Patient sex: F
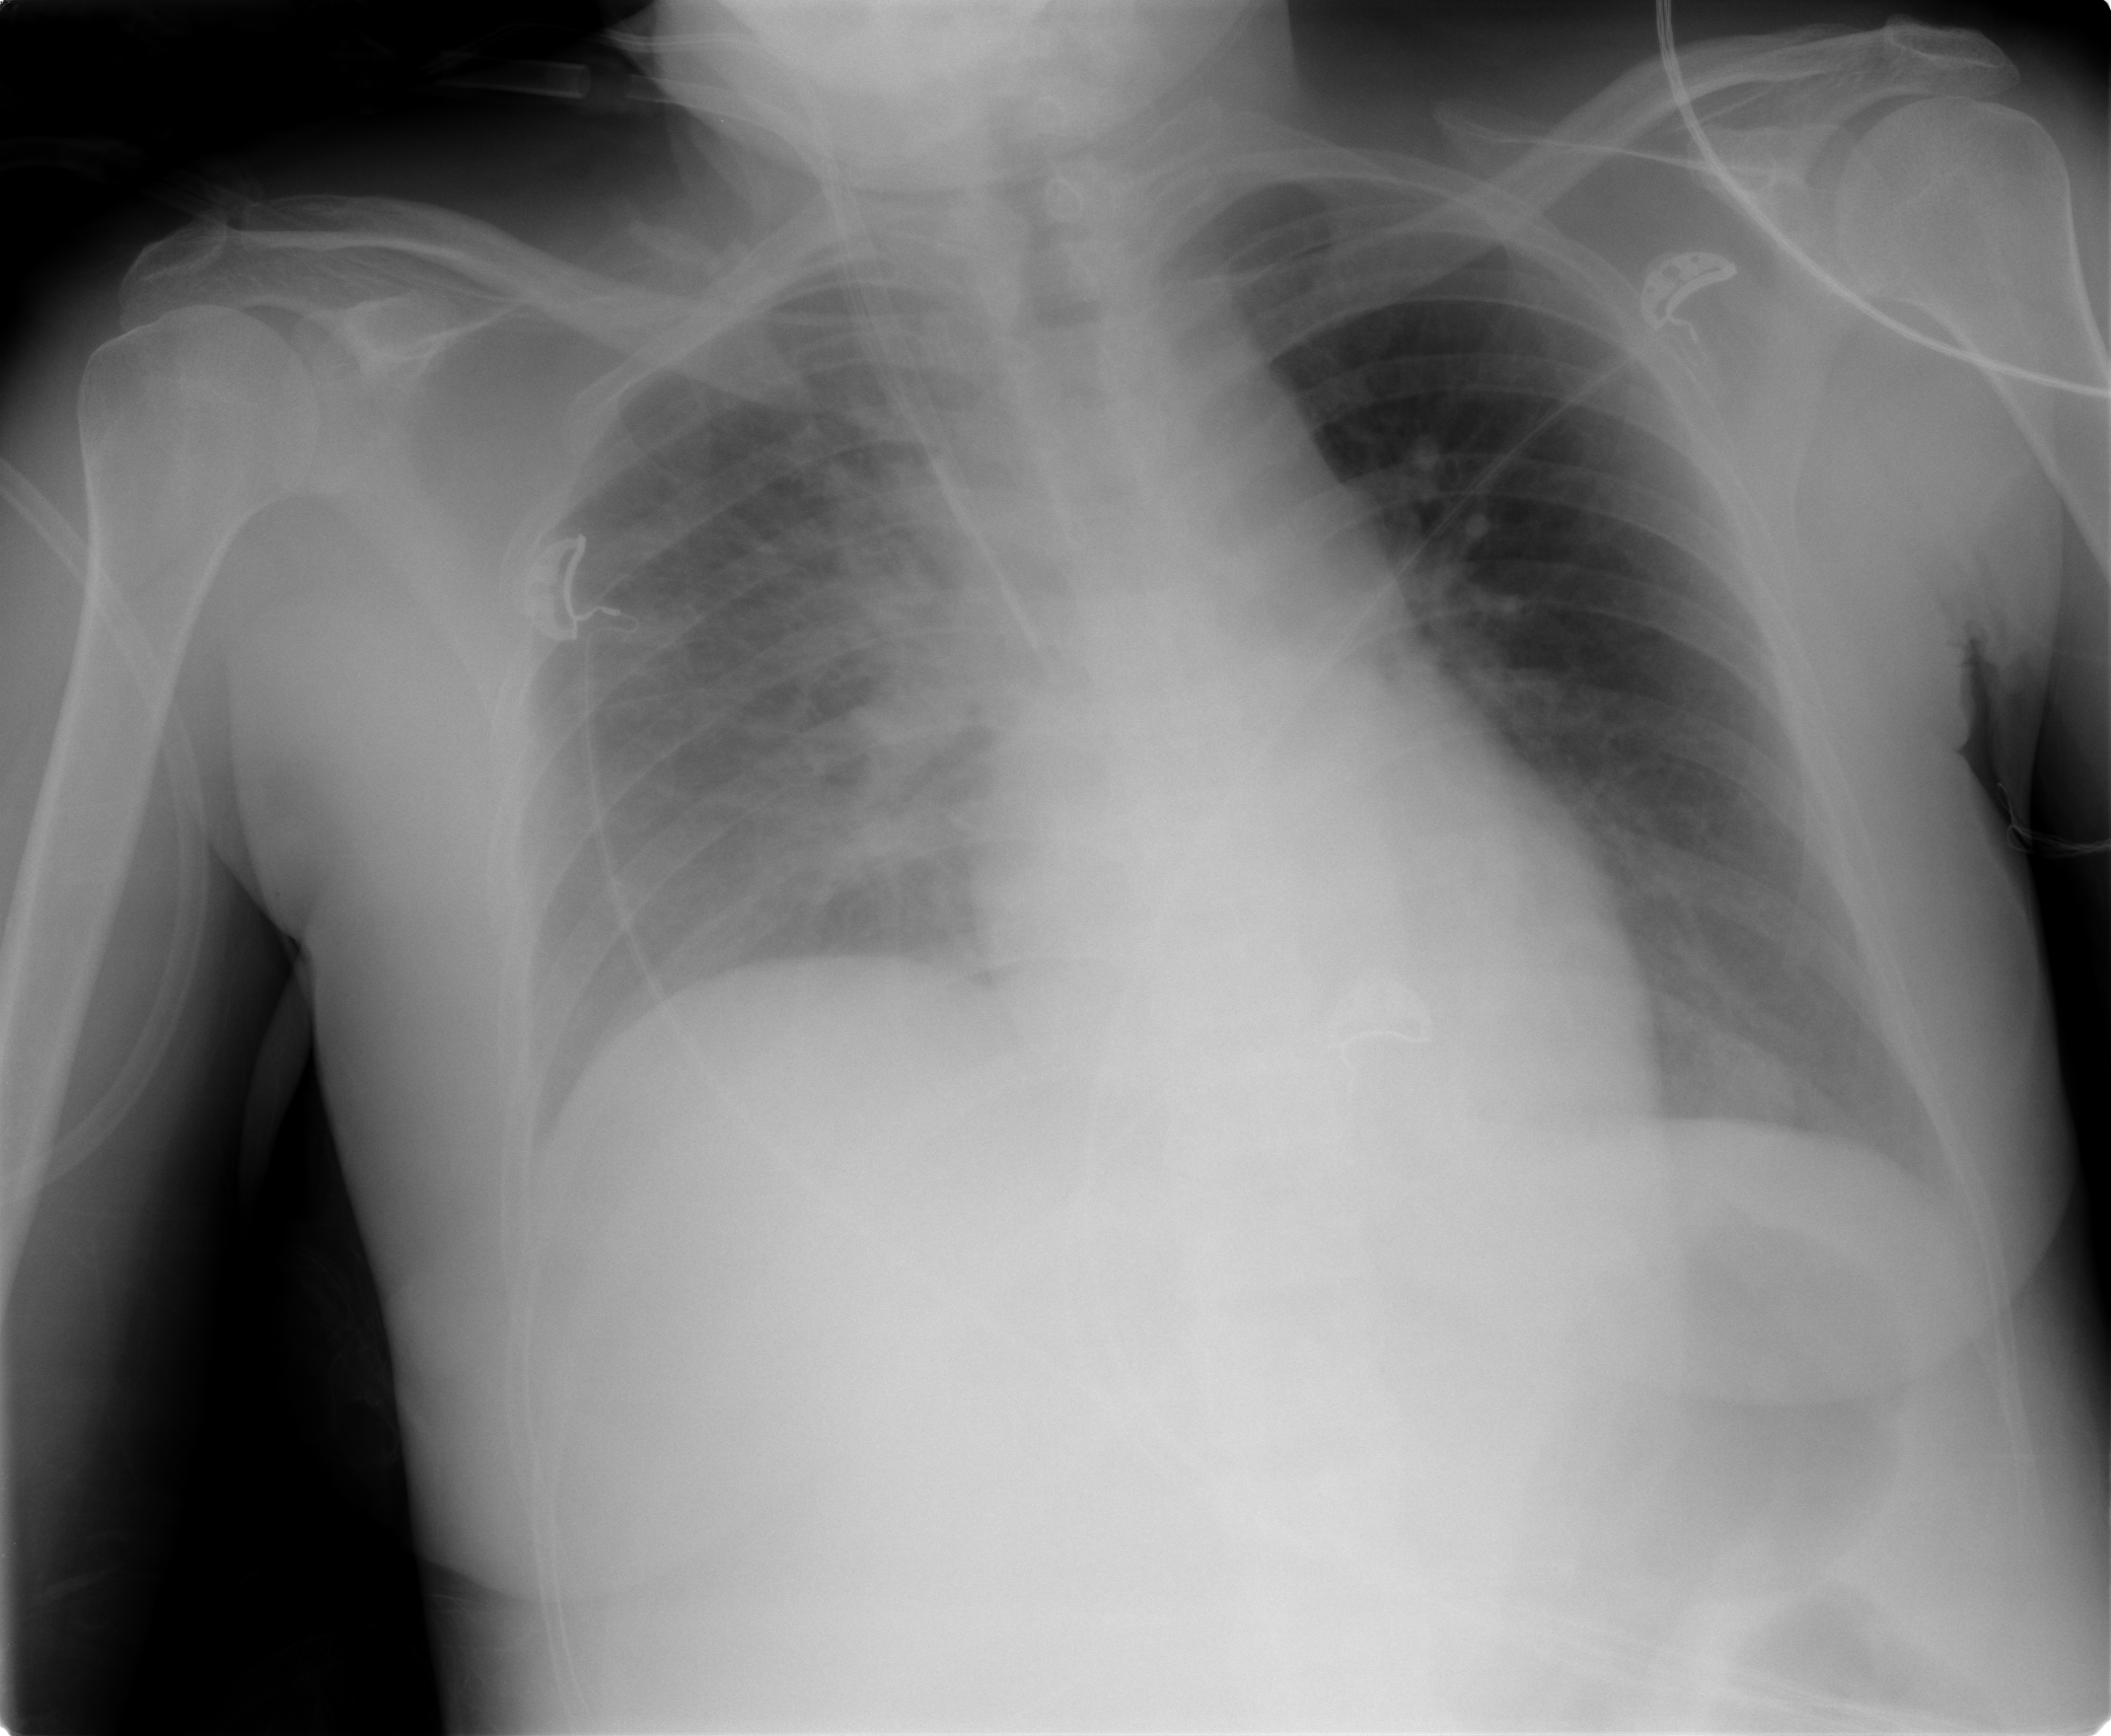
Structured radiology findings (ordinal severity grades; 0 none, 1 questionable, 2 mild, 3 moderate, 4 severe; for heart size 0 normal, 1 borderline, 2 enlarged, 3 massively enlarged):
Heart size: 0
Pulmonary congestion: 2
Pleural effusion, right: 0
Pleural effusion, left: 0
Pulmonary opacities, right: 3
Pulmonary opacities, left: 0
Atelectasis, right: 0
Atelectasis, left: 0